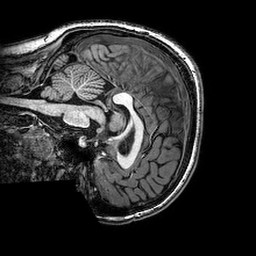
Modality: T1w
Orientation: sagittal
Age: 20
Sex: female
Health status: healthy
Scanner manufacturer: philips
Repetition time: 0.008191 s
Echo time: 0.00376 s